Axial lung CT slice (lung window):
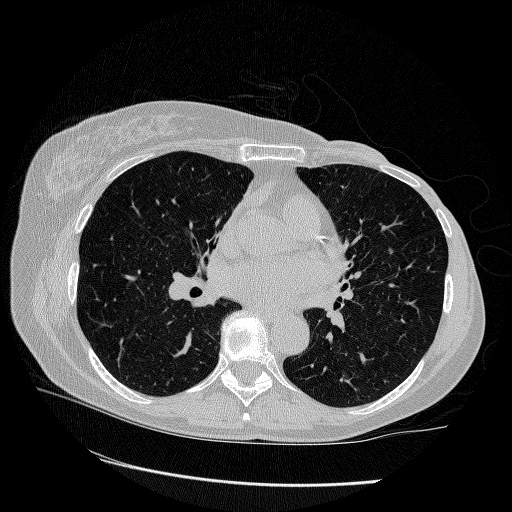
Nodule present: no